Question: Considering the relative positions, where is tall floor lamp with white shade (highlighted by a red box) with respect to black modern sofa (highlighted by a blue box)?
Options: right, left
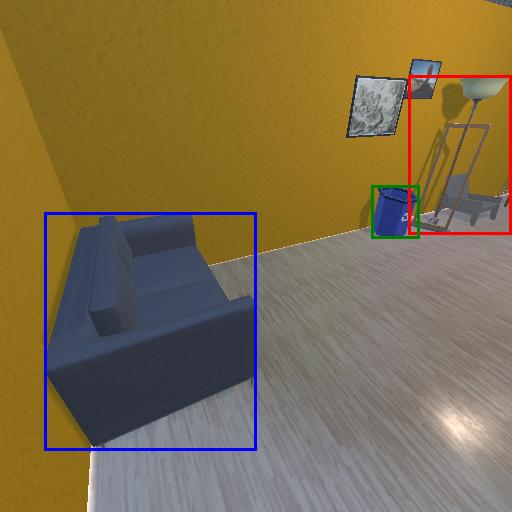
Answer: right